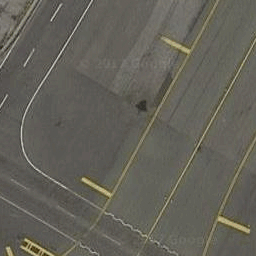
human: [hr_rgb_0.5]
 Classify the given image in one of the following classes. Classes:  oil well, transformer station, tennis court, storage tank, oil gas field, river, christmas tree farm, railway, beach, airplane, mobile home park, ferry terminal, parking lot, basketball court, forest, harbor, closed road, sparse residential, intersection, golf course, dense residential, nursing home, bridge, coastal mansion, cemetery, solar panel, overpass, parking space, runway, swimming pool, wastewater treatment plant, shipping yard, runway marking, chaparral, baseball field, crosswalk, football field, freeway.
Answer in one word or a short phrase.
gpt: runway marking